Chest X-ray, PA view. Patient: 40 years old, sex F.
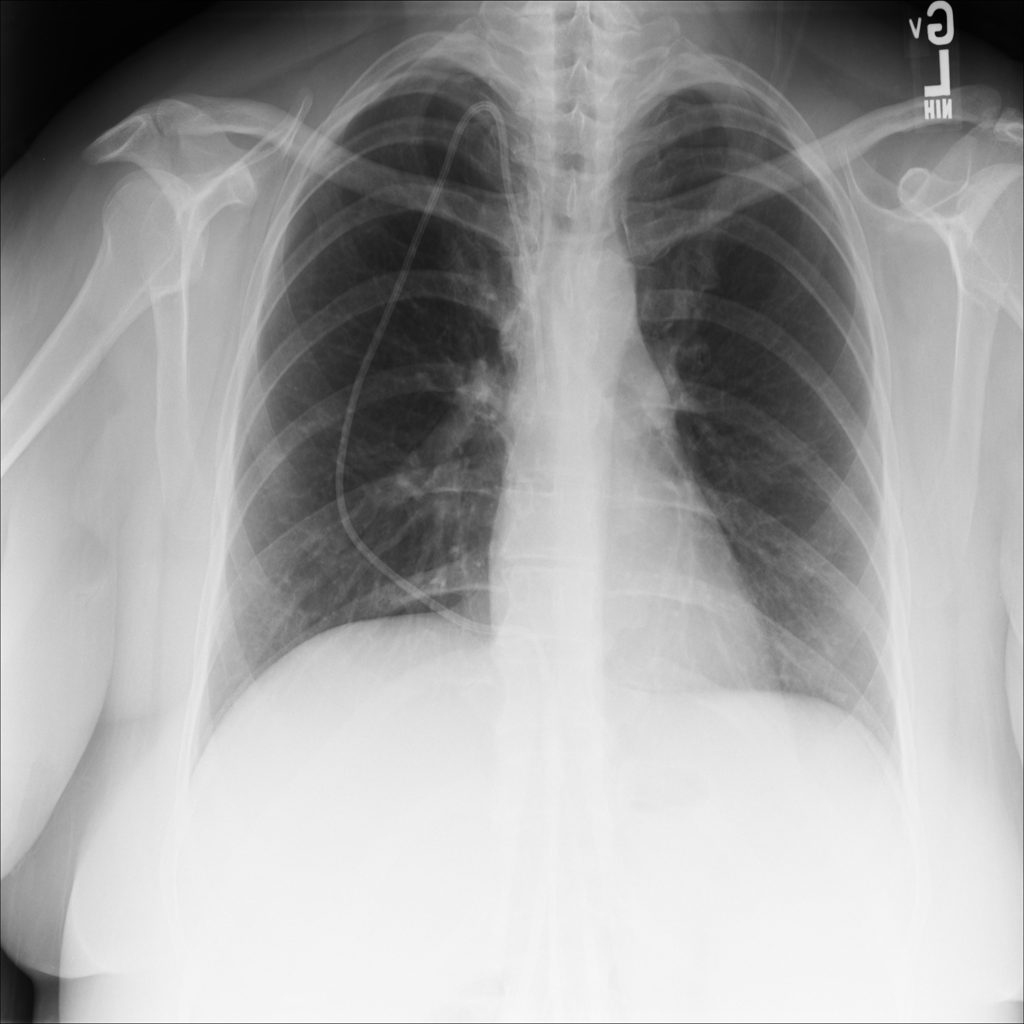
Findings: No Finding